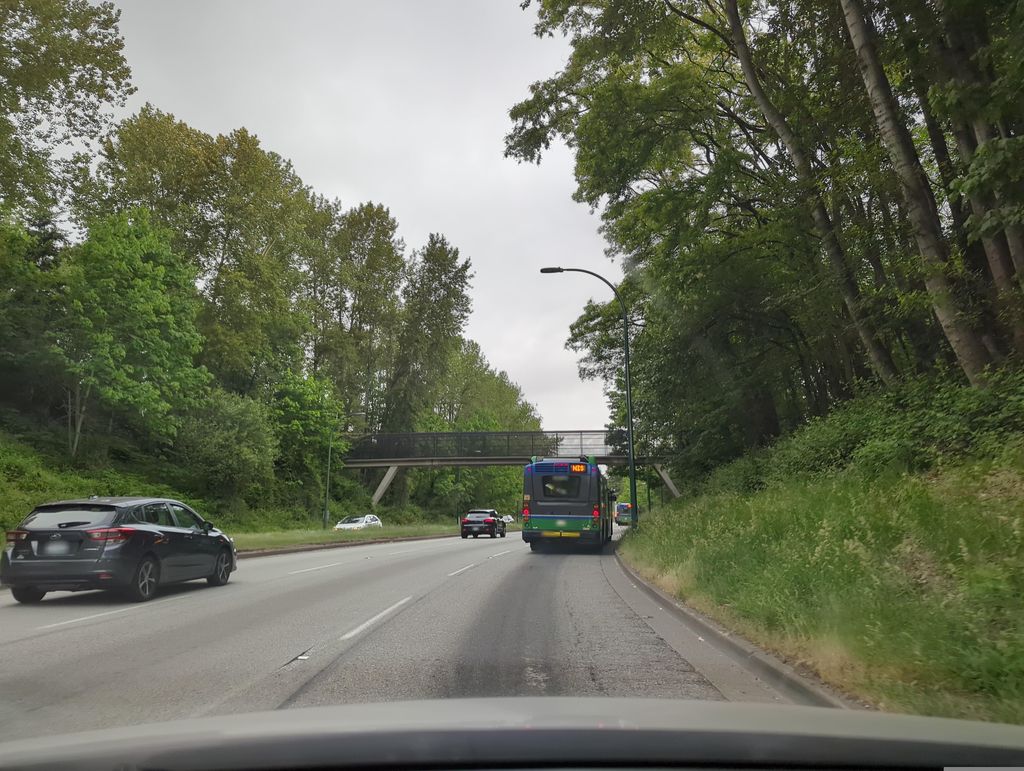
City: vancouver